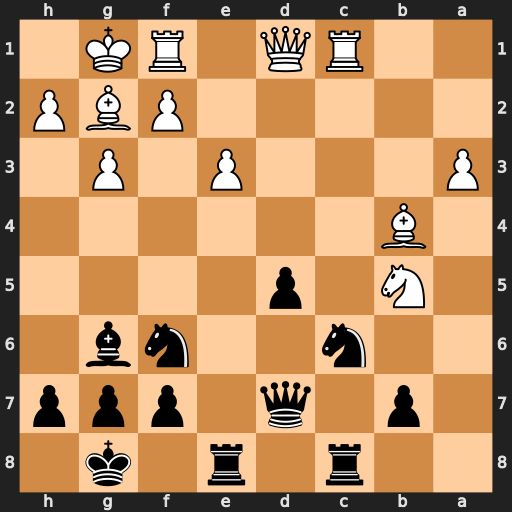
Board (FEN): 2r1r1k1/1p1q1ppp/2n2nb1/1N1p4/1B6/P3P1P1/5PBP/2RQ1RK1
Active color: b
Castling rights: -
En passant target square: -
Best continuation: Nxb4 Rxc8 Rxc8